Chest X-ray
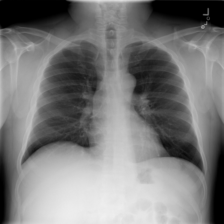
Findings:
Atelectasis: negative
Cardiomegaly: negative
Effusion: negative
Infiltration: negative
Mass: negative
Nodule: negative
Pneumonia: negative
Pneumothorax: negative
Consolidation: negative
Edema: negative
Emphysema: negative
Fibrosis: negative
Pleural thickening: negative
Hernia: negative